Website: lowes
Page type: customer-info-address
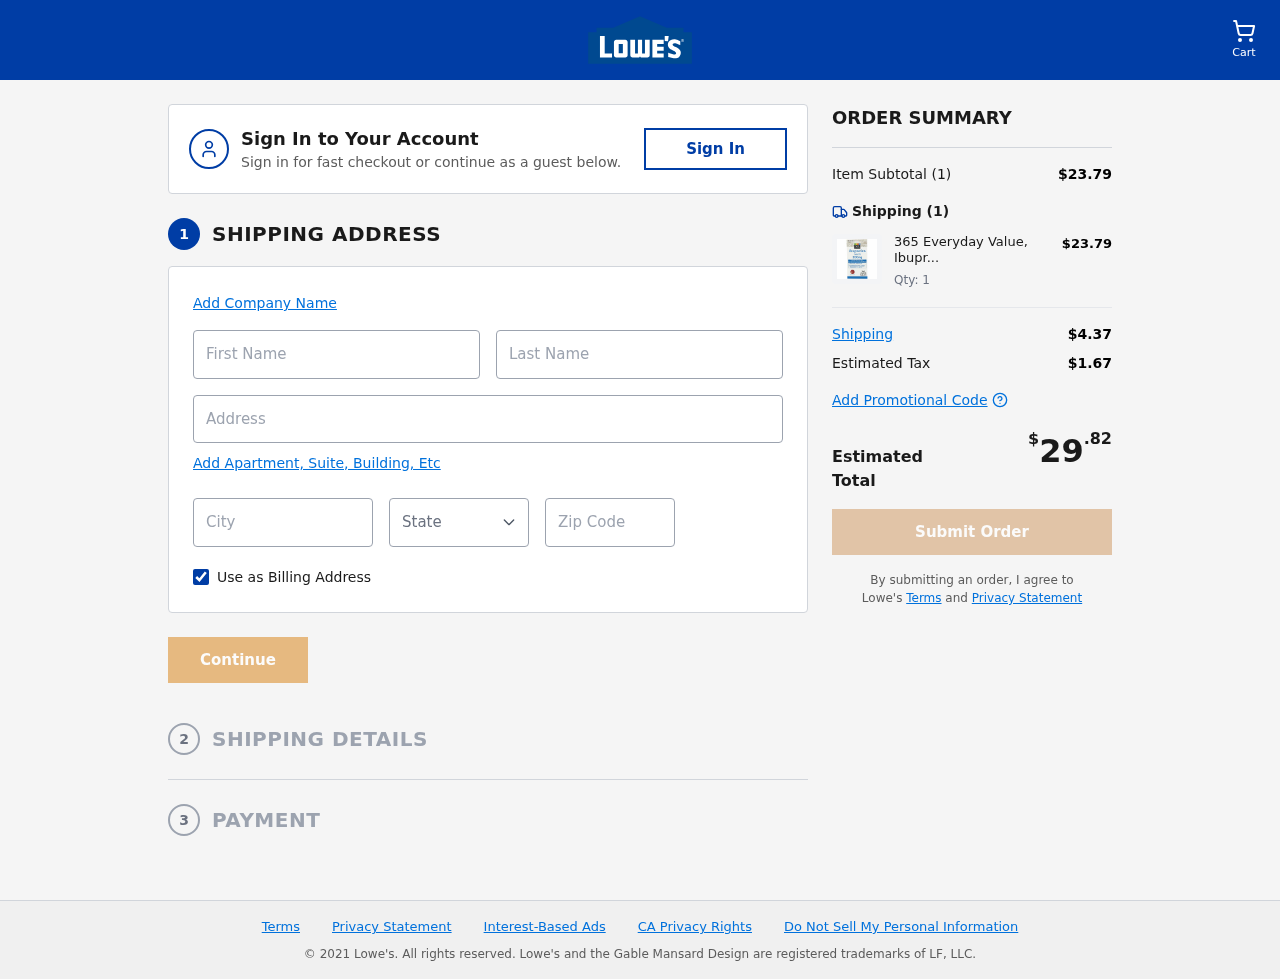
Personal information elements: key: PII_CITY
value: Mcclureberg
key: PII_FIRSTNAME
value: Katrina
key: PII_LASTNAME
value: Walker
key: PII_POSTCODE
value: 75099
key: PII_STATE_ABBR
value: OR
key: PII_STREET
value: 837 Martinez Crossing Apt. 642
Product elements: key: PRODUCT1_NAME
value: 365 Everyday Value, Ibuprofen Tablets 200mg, 100 ct
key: PRODUCT1_PRICE
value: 23.79
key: PRODUCT1_QUANTITY
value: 1
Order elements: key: ORDER_NUM_ITEMS
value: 1
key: ORDER_SUBTOTAL
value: $23.79
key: ORDER_NUM_ITEMS2
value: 1
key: ORDER_SHIPPING_COST
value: $4.37
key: ORDER_TAX
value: $1.67
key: ORDER_TOTAL
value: $29.82